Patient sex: M
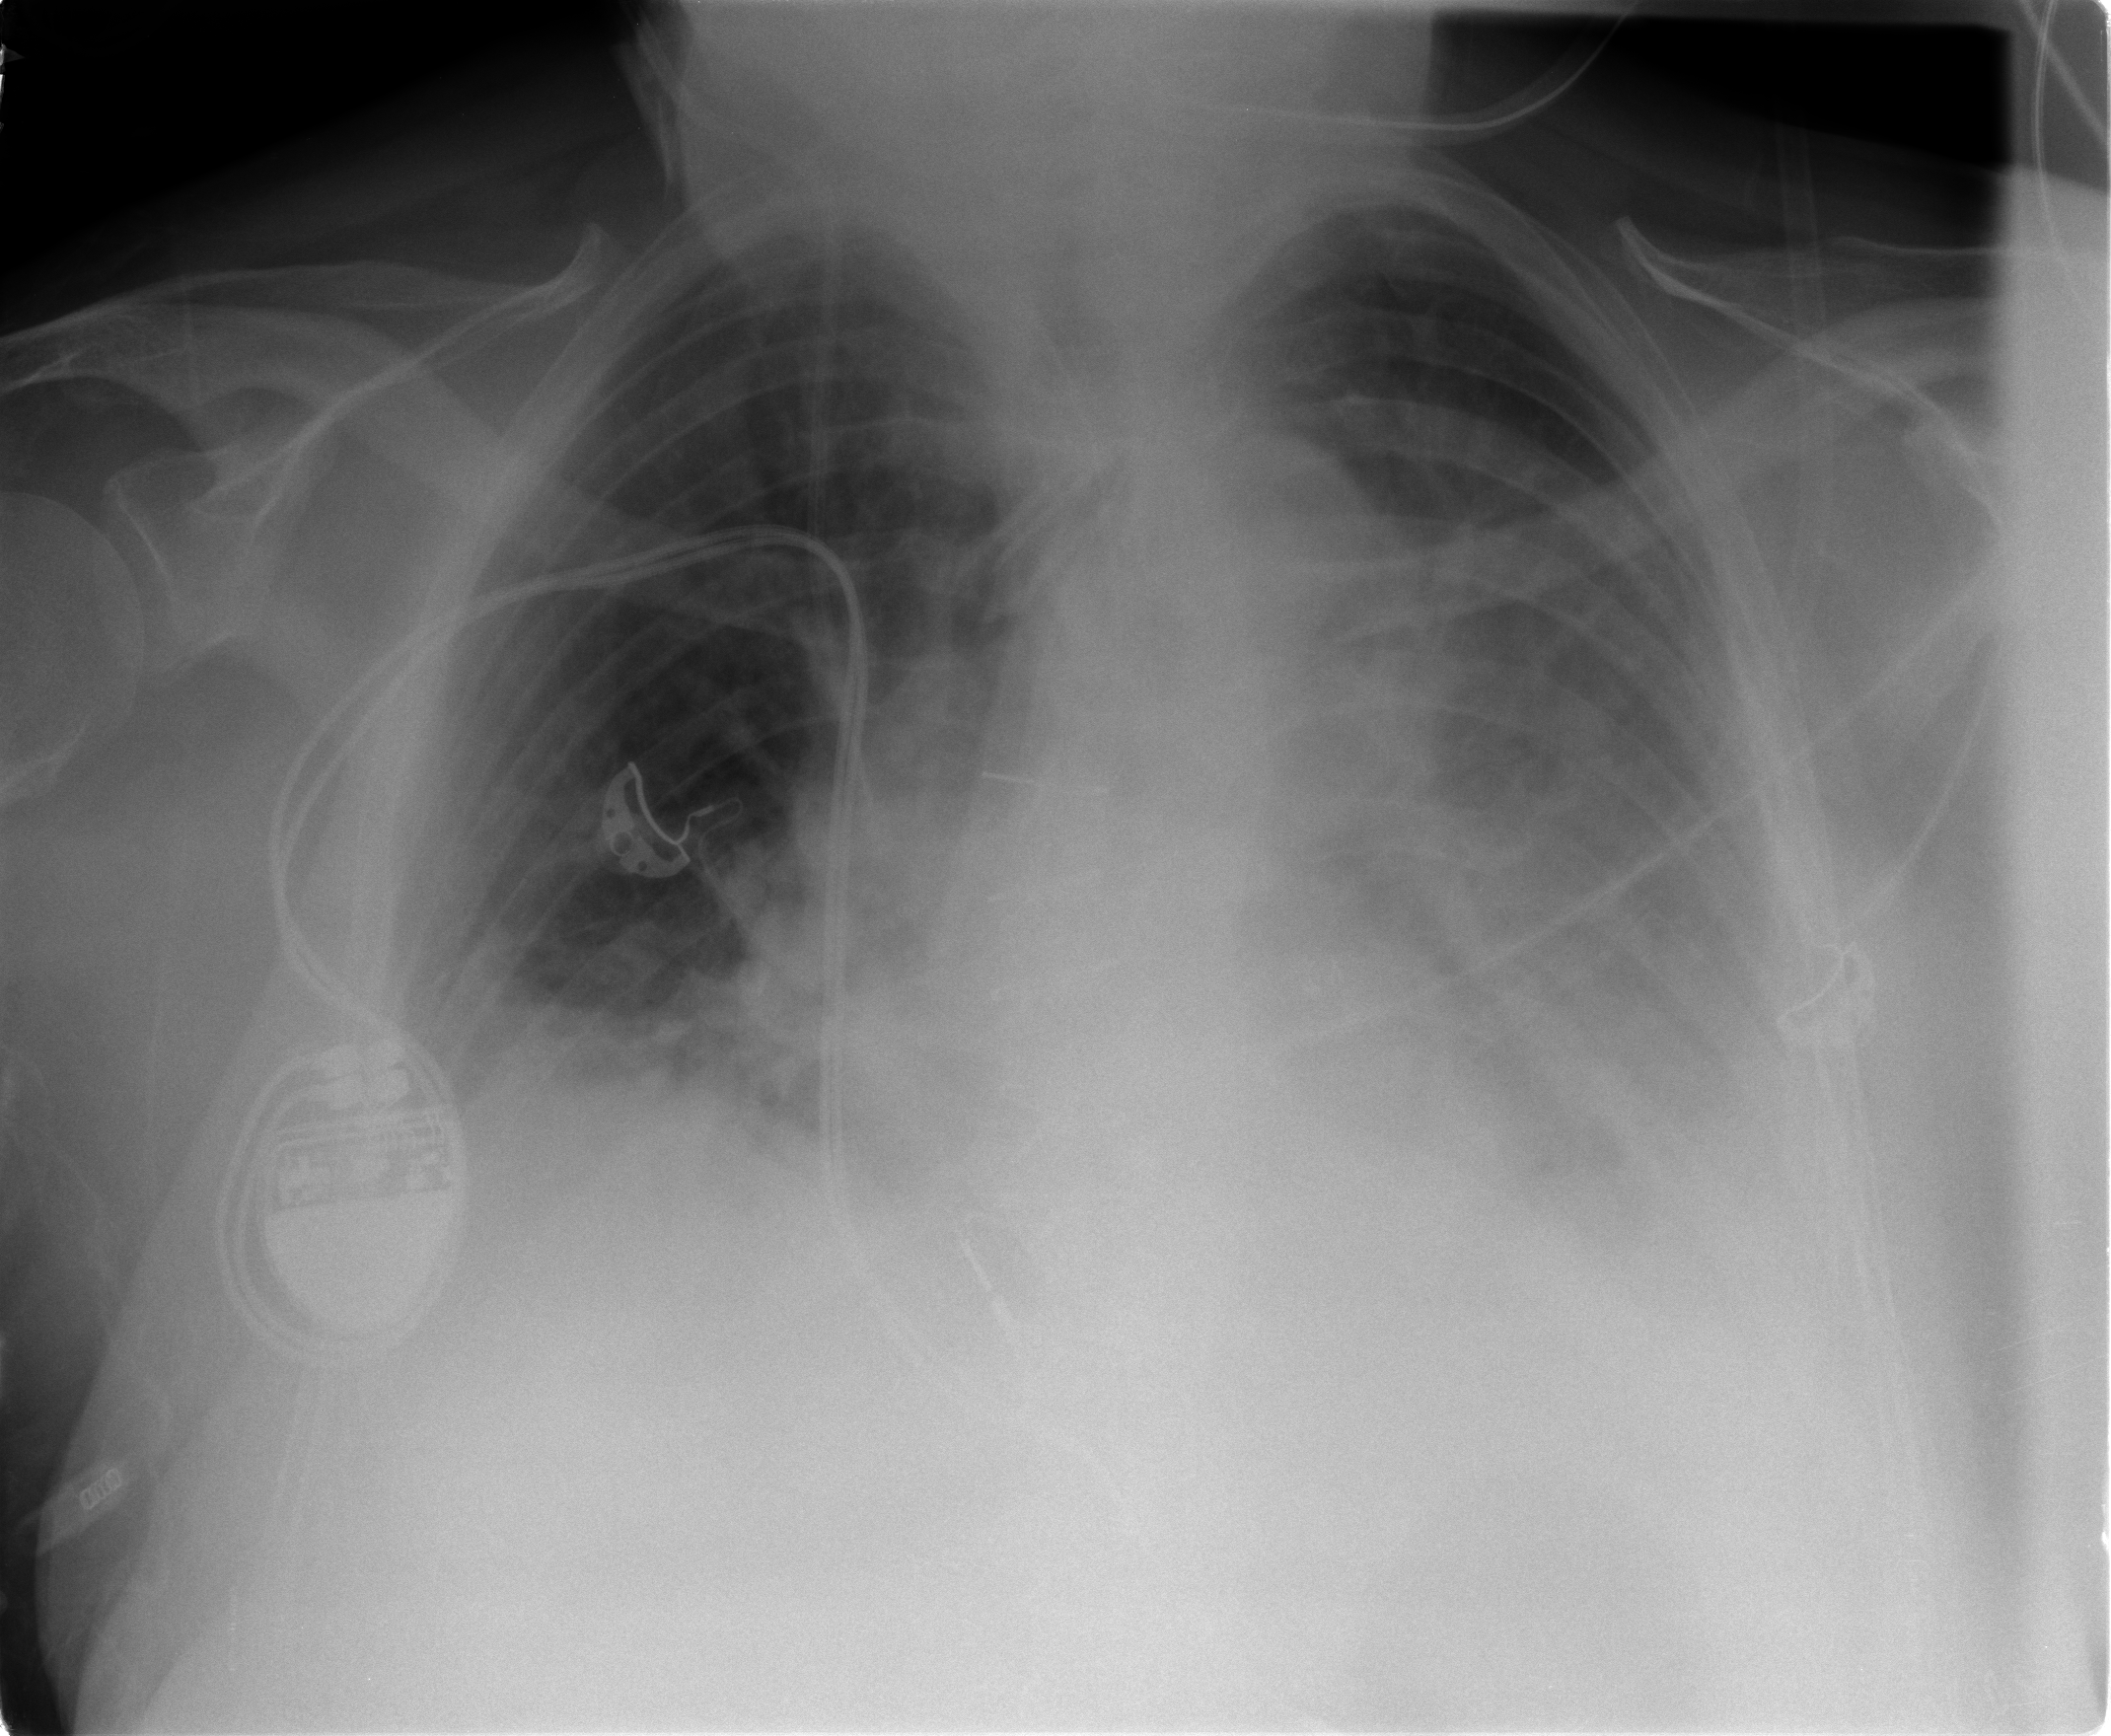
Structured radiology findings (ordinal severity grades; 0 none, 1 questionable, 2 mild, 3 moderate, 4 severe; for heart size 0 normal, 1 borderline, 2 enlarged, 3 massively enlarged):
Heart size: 0
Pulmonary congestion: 0
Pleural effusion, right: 2
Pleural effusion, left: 3
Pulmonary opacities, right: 0
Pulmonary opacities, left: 0
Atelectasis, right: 2
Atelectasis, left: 3